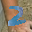
Label: 2